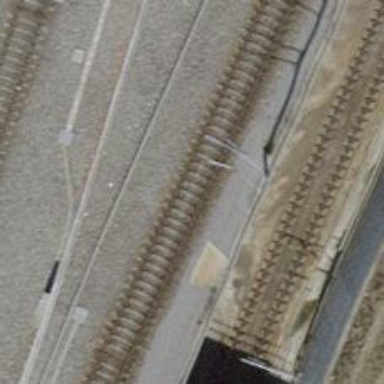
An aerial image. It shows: Single-track electrified railway with contact line.